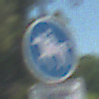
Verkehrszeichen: Reitweg
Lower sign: BesondereFahrzeugeUndTransportgueter12
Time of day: Midday
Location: Outdoor (Nature)
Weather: Clear
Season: NotSpecified
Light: Natural